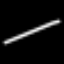
Label: line